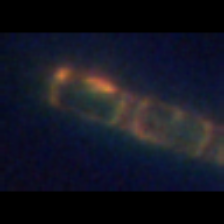
Taxon: Skeletonema
Group: Diatoms